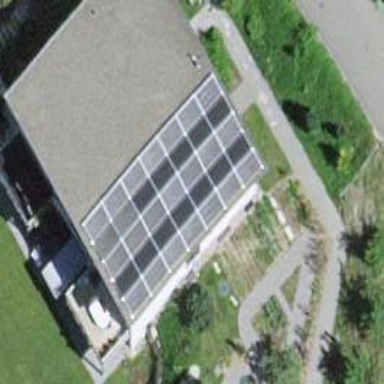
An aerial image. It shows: Solar photovoltaic panel generator on the roof of building.